Aerial crown-view tile of a tropical tree (Barro Colorado Island, Panama), acquired 20250414:
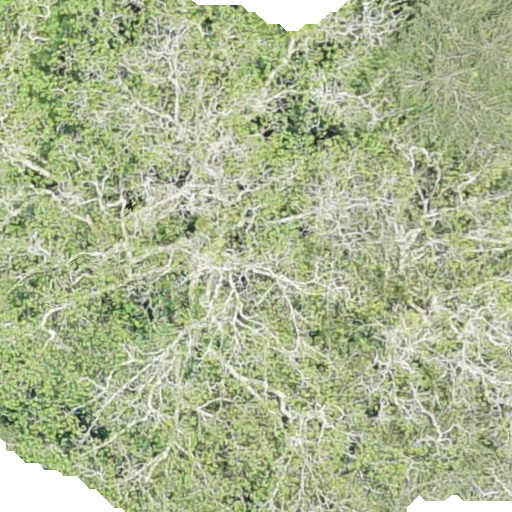
Species: Hura crepitans
GBIF accepted scientific name: Hura crepitans
Crown area: 545.208 m²